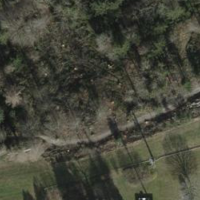
EUNIS habitat code: 44
Species observed at this site:
Pieris napi
Prunus avium